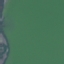
Label: SeaLake